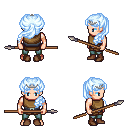
a pixel art fantasy rpg character, male body template, human, light skin, leather chest armor, teal pants, white cyan princess hairstyle, silver tiara, brown shoes, spear, four views (front, back, left, right), 2x2 character sprite sheet, small pixel art, hard edges, no anti-aliasing